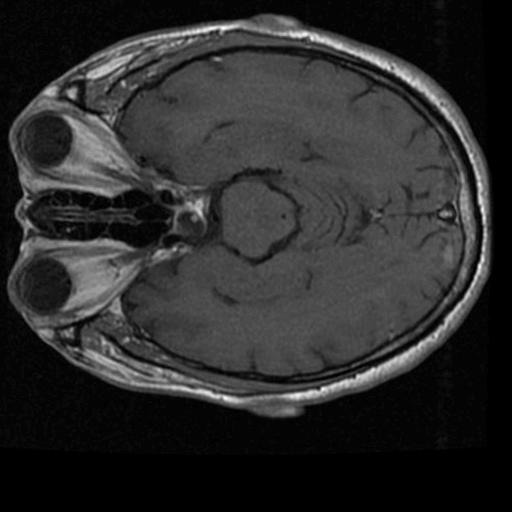
Label: brain_tumor